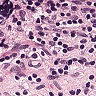
Metastatic tissue present: no